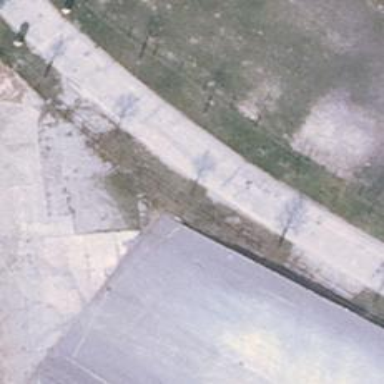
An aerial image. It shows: Unclassified road with concrete surface.